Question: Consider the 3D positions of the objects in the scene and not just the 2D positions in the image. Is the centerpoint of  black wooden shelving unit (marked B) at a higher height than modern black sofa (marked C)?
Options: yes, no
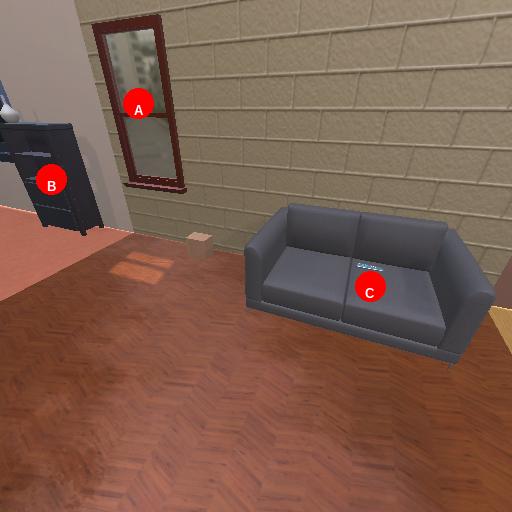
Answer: yes